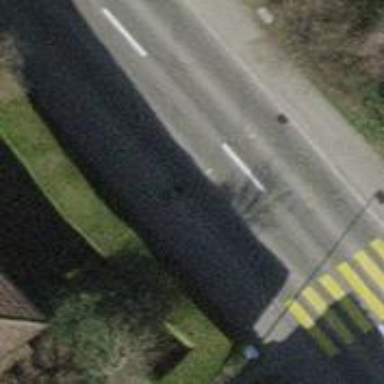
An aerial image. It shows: Street cabinet of man-made origin.